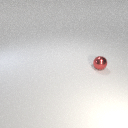
small red metal sphere